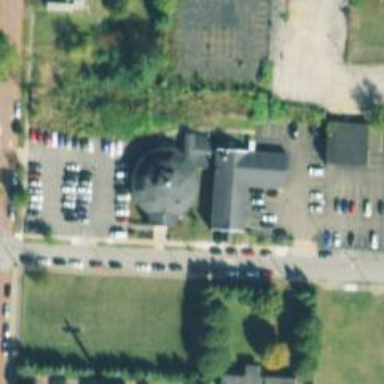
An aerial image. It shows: Place of worship.